八年级 · 组合几何学
如图, $A C$ 平分 $\angle B A D$, 过点 $C$ 作 $C E \perp A B$ 于 $E$, 并且 $2 A E=A B+A D$, 则下列结论, 正确的是 \$ \qquad \$ . (填序号)

(1) $A B=A D+2 B E$; (2) $\angle D A B+\angle D C B=180^{\circ}$; (3) $C D=C B$; (4) $S_{\triangle A B C}=S_{\triangle A C D}+S_{\triangle B C E}$
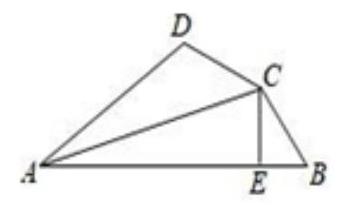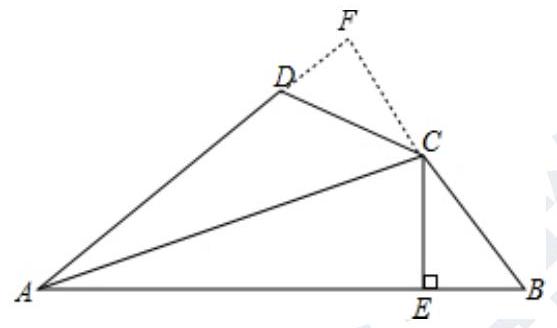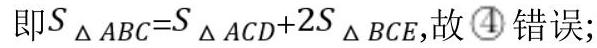
答案: (1)(2)(3)
解析: 解：如图, 过 $C$ 作 $C F \perp A D$ 于 $F$,

$\because A C$ 平分 $\angle B A D, C E \perp A B, C F \perp A D$,

$\therefore C F=C E$,

$\therefore R t \triangle A C F \cong R t \triangle A C E(H L)$,

$\therefore A F=A E$,

$\therefore A B+A D=(A E+B E)+(A F-D F)=2 A E+B E-D F$,

又 $\because A B+A D=2 A E$,

$\therefore B E=D F$,

$\therefore A B-A D=(A E+B E)-(A F-D F)=B E+D F=2 B E$,

即 $A B=A D+2 B E$, 故(1)正确;

$\because B E=D F, \angle C E B=\angle F=90^{\circ}, C F=C E$,

$\therefore \triangle C D F \cong \triangle C B E(S A S)$,

$\therefore \angle B=\angle C D F, C D=C B$, 故(3)正确;
又 $\because \angle A D C+\angle C D F=180^{\circ}$,

$\therefore \angle A D C+\angle B=180^{\circ}$,

$\therefore$ 四边形 $A B C D$ 中, $\angle D A B+\angle B C D=360^{\circ}-180^{\circ}=180^{\circ}$, 故(2)正确;

$\because A B=A D+2 B E, C E=C F$,

$\therefore$ 由等式性质可得 ${ }_{2}^{1} A B \times C E=\frac{1}{2} A D \times C F+2 \times \frac{1}{2} B E \times C E$,

故答案为(1)(2)(3).